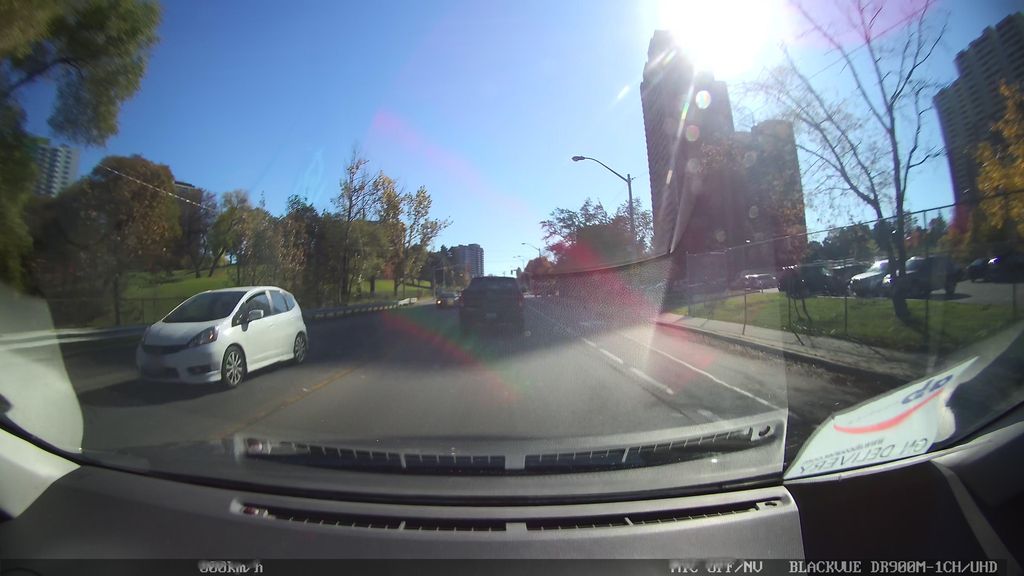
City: toronto